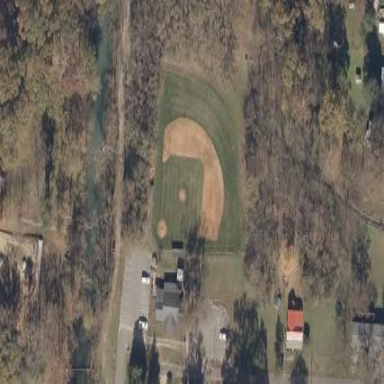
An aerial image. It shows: Baseball pitch for leisure land activities.